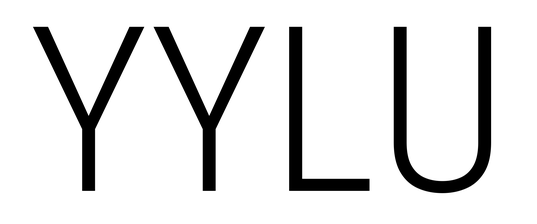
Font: Roboto_Condensed_Light